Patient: sex M, age 25
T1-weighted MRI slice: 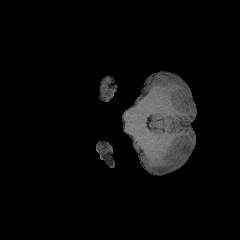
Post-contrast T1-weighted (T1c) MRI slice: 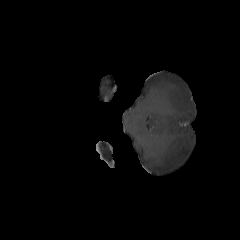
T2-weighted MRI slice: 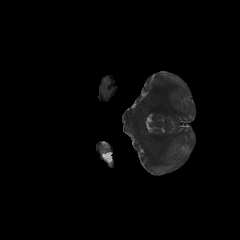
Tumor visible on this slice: yes
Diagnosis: Astrocytoma, IDH-mutant
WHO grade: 2